Question: I'm a heavy user of Intellisense in Visual Studio. I'm also a "keep your hands on the keyboard" and "keep them in home position" aficionado, so I'm always looking for ways to keep my hands centered on the keys as much as possible.
Whenever the Intellisense list pops up in Visual Studio, if there are many words in the list that start with the same letters as the word I'm trying to select, typing the first few letters to hone in on my selection doesn't help, since the list won't jump down to my preferred selection until I type enough characters to finally reach the first unique character in the word. It's usually faster to take my right hand off the keys and reach for the up/down arrow keys to manually scroll through the list.
I'd rather keep my hands centered in home position, and ideally use something like the and keys to move up and down in the Intellisense list (similar to how and move up and down in Vim...and especially since I use VsVim inside Visual Studio).
The <URL> as options for doing this:

---
1. Are there any existing keyboard shortcuts in Visual Studio that allow keeping your hands in home position while scrolling the Intellisense list?
2. Is there any way to custom map keyboard keys (such as J and K) to do the up/down scrolling in the Intellisense list?
3. Are there any plugins that enable this functionality?
4. Is there any other way to accomplish this?
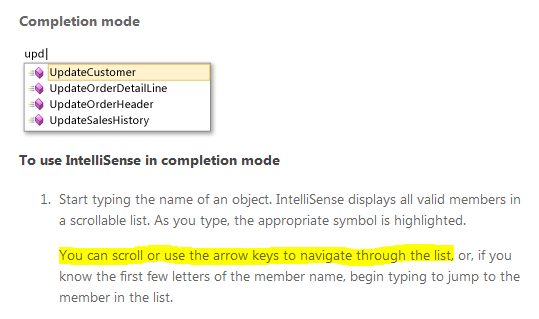
Answer: I have remapped to 'Edit.LineUp' and to 'Edit.LineDown' and this works in the Intellisense dropdown. For some reason the Intellisense dropdown dims out when pressing so it gets kind of hard to see the content in the dropdown. It's not a big problem though, since you can always release and it will light up again. I mostly use this method when I don't know the name of the method and want to browse for it.
If I know the name or part of the name it is often quicker to just type some of the letters in the method name. If I know for example that the name of the method I want is GetHashCode then I would just type "geh" or "has" or similar since that would be matched by intellisense.